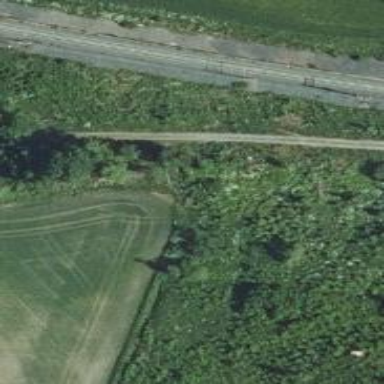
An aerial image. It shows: Abandoned railway track.